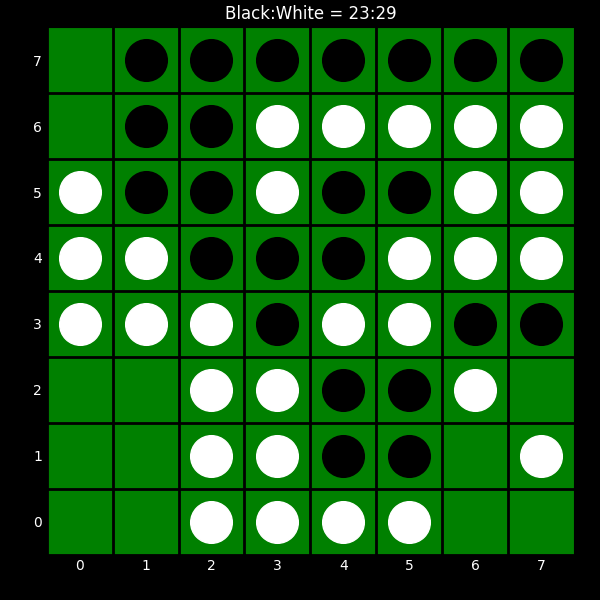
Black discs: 23
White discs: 29